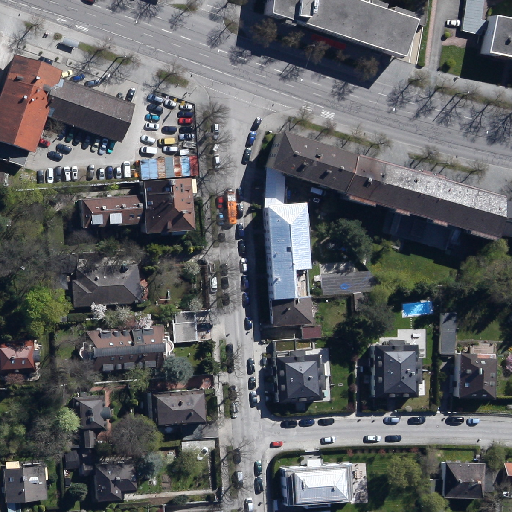
Referring expression: heavy-duty vehicle